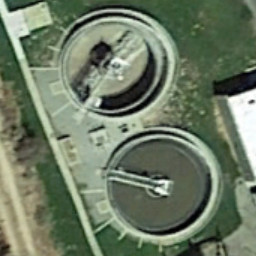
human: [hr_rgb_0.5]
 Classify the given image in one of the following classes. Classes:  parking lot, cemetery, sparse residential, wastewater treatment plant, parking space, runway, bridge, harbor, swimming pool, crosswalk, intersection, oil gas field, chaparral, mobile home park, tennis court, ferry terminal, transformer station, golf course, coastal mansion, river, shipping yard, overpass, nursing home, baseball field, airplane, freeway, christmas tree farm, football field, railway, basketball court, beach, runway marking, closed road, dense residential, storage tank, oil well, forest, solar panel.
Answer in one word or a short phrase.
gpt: wastewater treatment plant